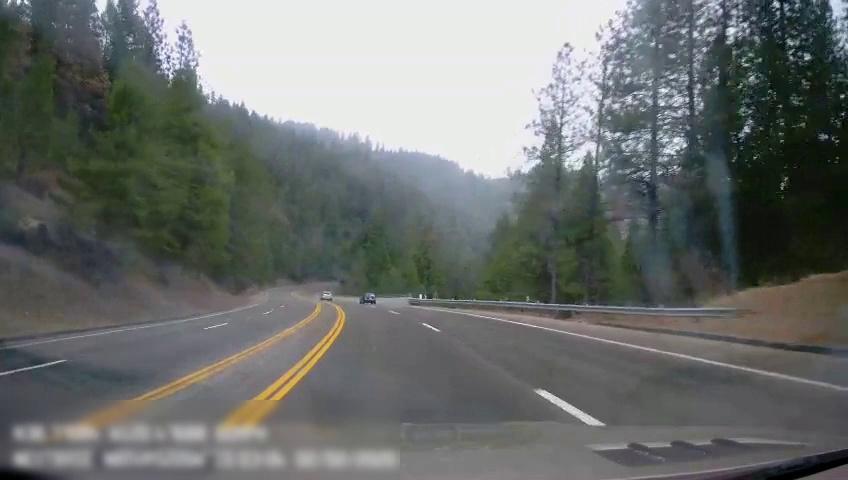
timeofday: Day
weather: Cloudy
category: Drivable Space
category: Vehicles | Car
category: Vehicles | Car
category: Lanes | Alternate Lane
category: Lanes | Alternate Lane
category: Lanes | Alternate Lane
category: Lanes | Current Lane
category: Lanes | Current Lane
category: Lanes | Alternate Lane